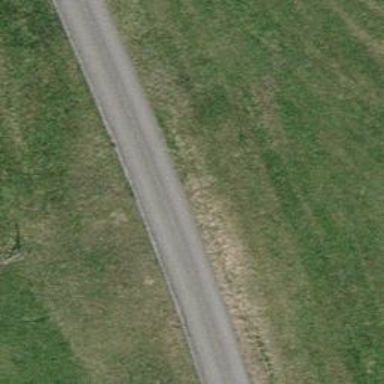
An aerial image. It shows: Paved track with Grade 1 surface.